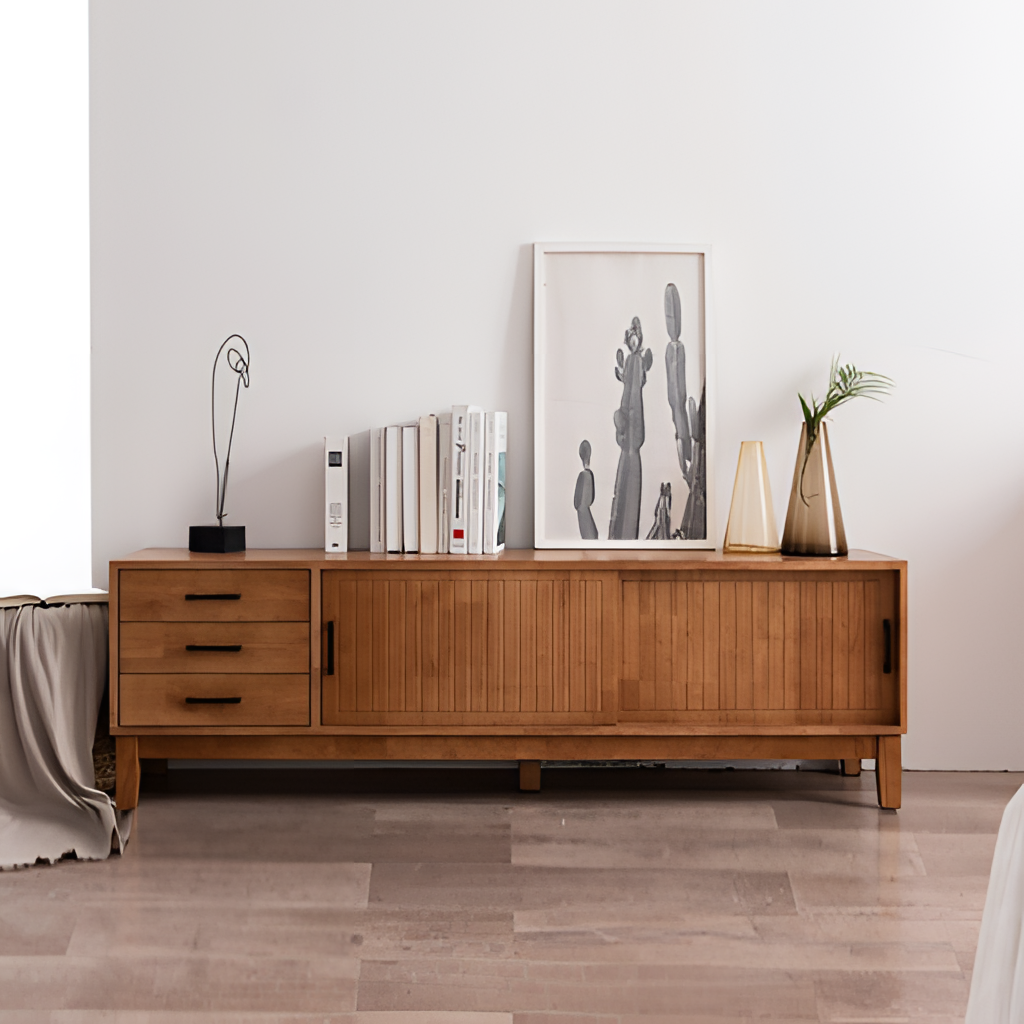
wood sideboard, Living room, white paint wallpaper, with solid pattern, minimalist, wood flooring, with plank pattern